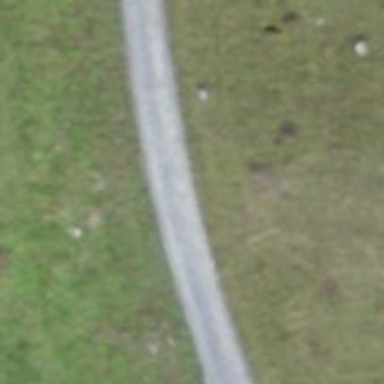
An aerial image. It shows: Gravel track with grade2 tracktype.